Field crop: maize
Growth stage: 2
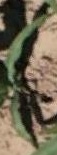
Species: maize